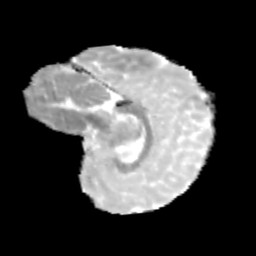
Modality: MD
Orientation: sagittal
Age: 10
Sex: female
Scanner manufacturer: siemens
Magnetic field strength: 3 T
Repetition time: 3.8 s
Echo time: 0.07 s